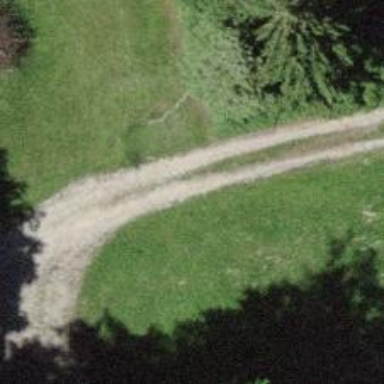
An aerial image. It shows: Track with grade3 tracktype.